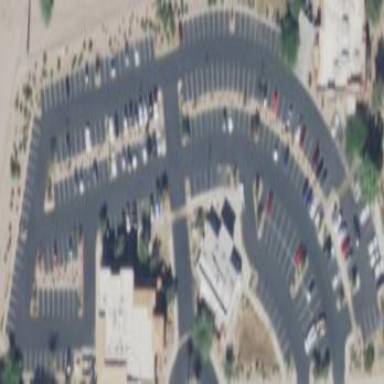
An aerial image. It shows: Parking area with asphalt surface.